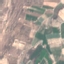
Land use / land cover class: PermanentCrop